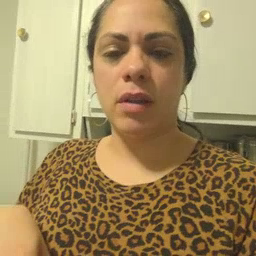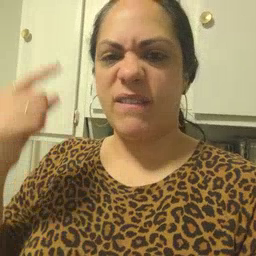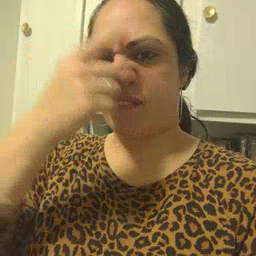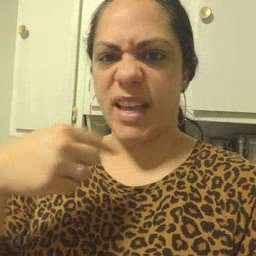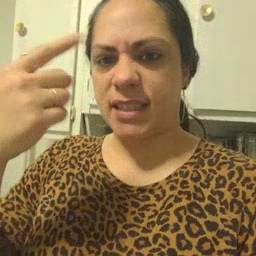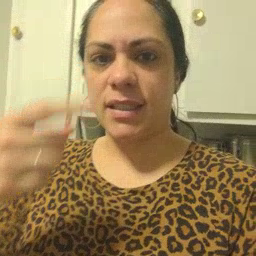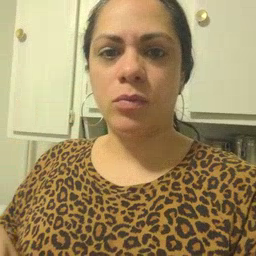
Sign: face